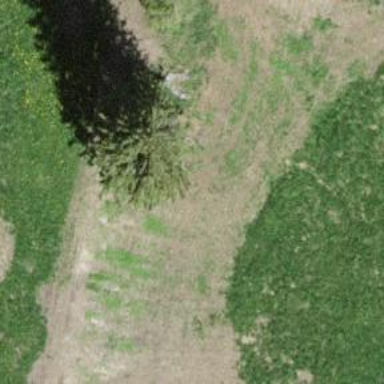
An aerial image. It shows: Beautiful tree in nature.